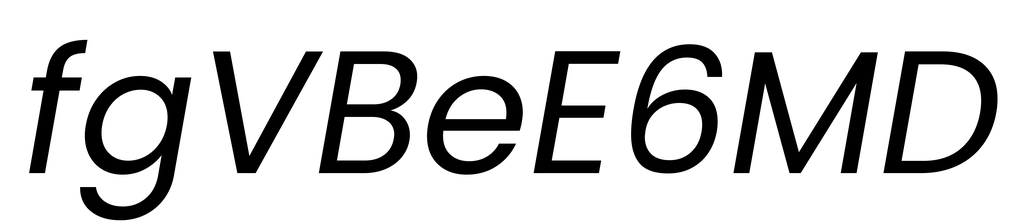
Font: Poppins-Italic